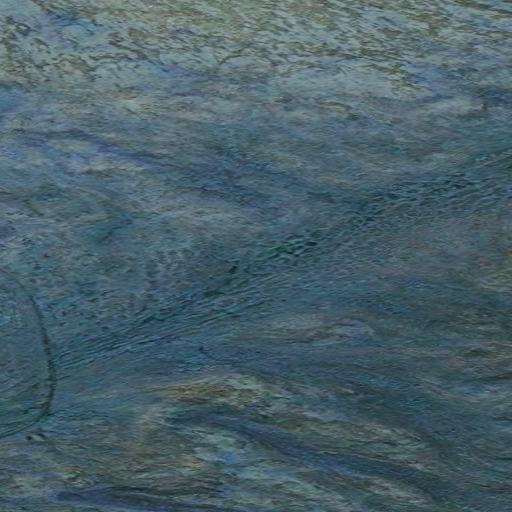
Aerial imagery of gap in Alaska named McLellan Pass containing only unknown